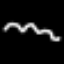
Label: squiggle